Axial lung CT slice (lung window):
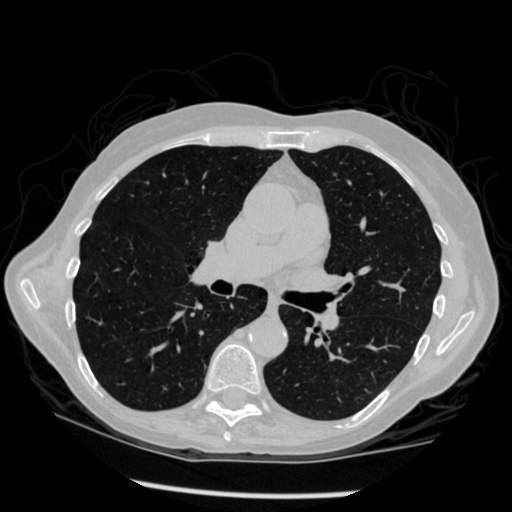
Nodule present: no